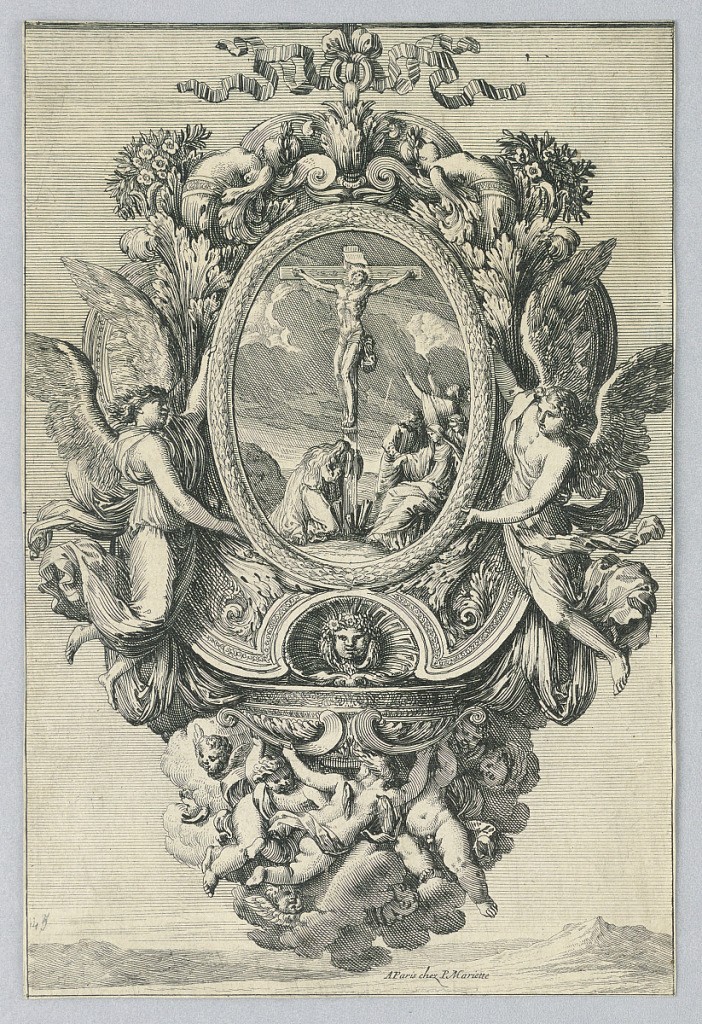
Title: Design for Holy Water Spouts, from "Inventions Pour Faire des Plaques"
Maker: Jean Le Pautre, French, 1618–1682
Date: ca. 1660
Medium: Etching on paper
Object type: Print
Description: Jombert 77, 4